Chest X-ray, AP view. Patient: 47 years old, sex F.
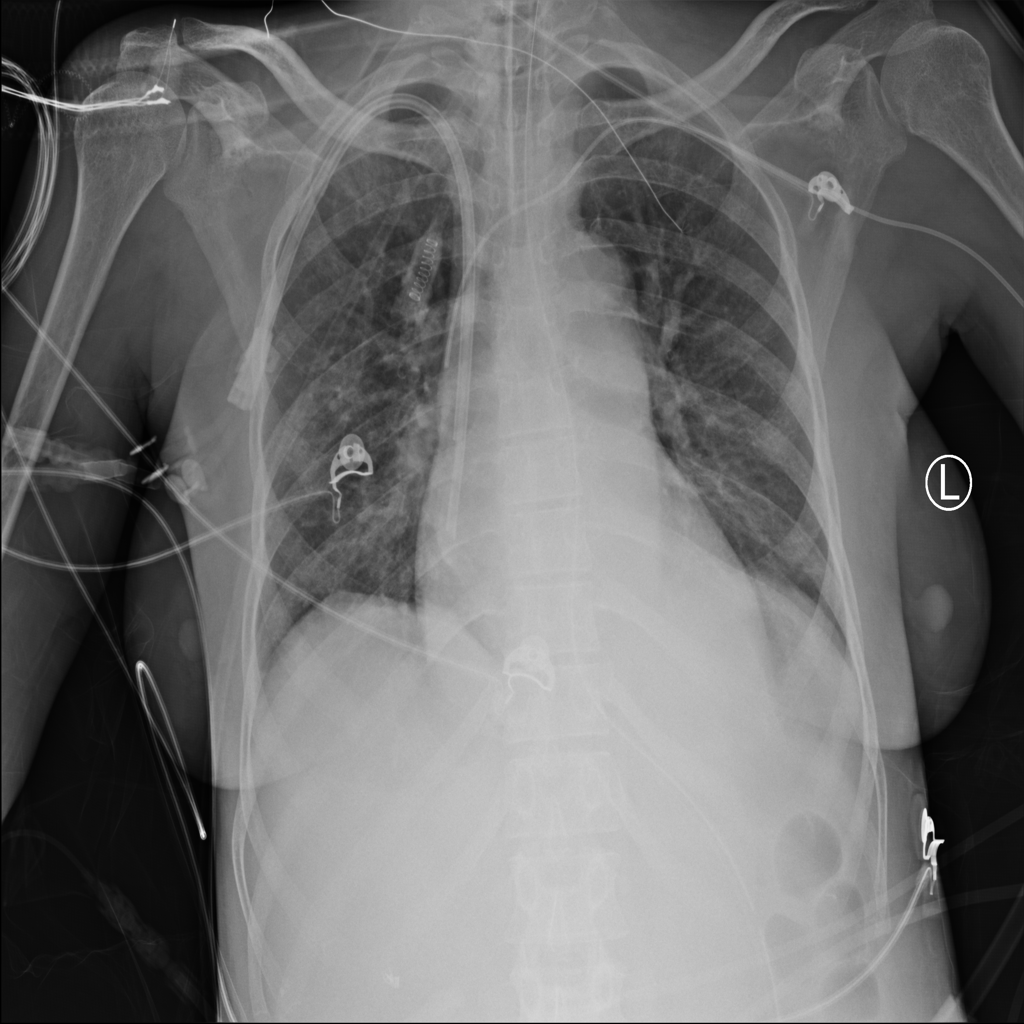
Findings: No Finding